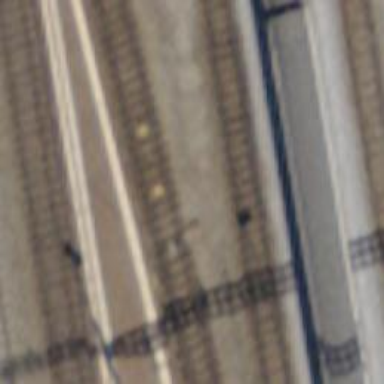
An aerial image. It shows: Railway switch.